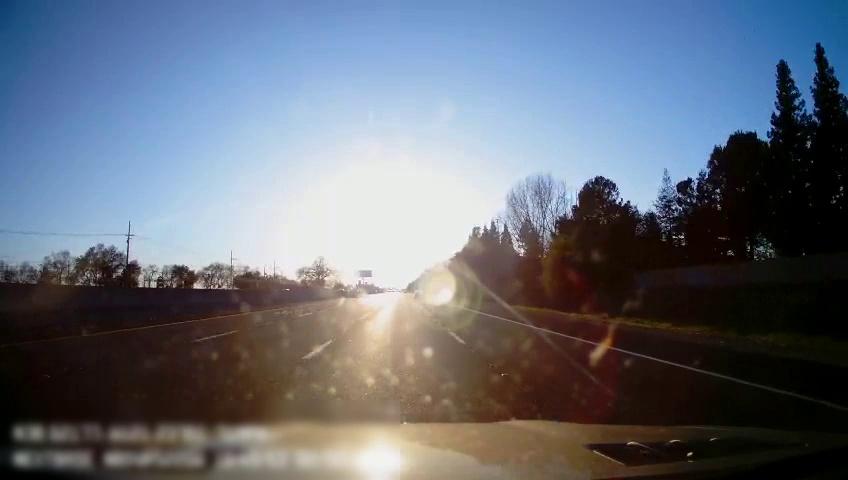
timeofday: Day
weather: Sunny
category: Drivable Space
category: Vehicles | Car
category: Lanes | Alternate Lane
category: Lanes | Alternate Lane
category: Lanes | Current Lane
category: Lanes | Current Lane
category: Lanes | Alternate Lane